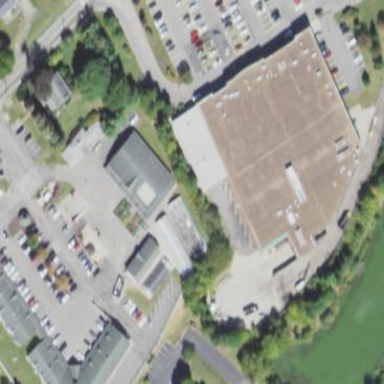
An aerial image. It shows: Building that houses supermarket.